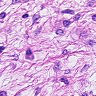
Metastatic tissue present: yes